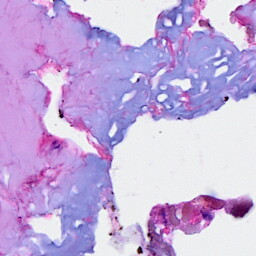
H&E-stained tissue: Breast